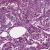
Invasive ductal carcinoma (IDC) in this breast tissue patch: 1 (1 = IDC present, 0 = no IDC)